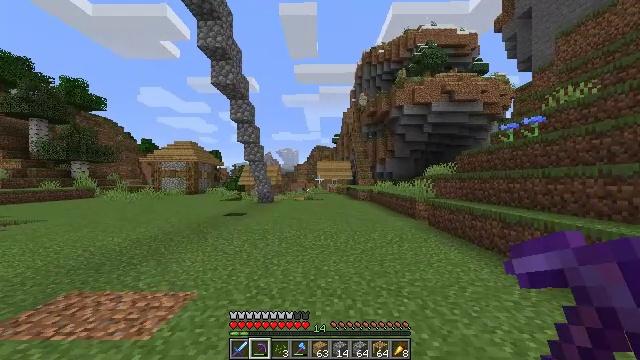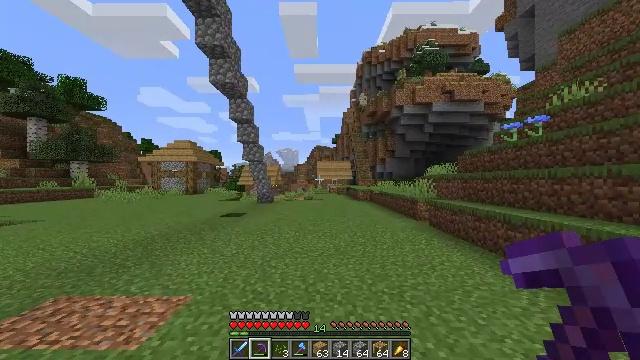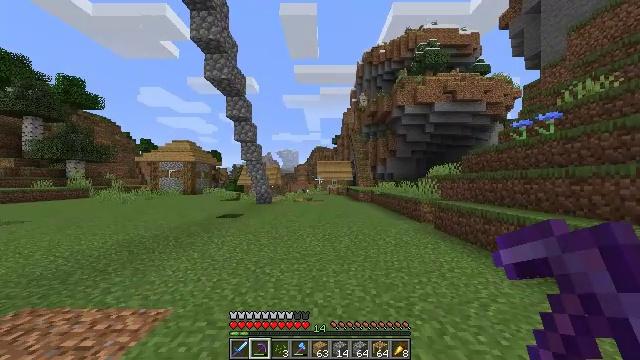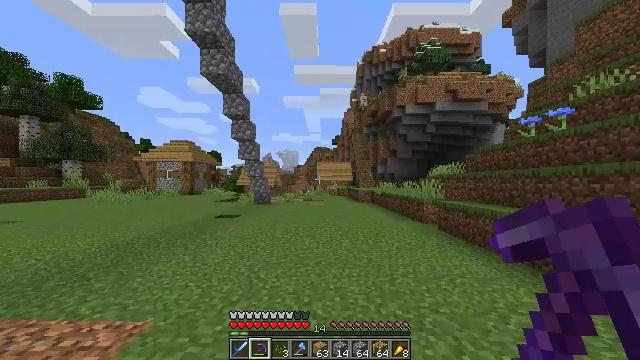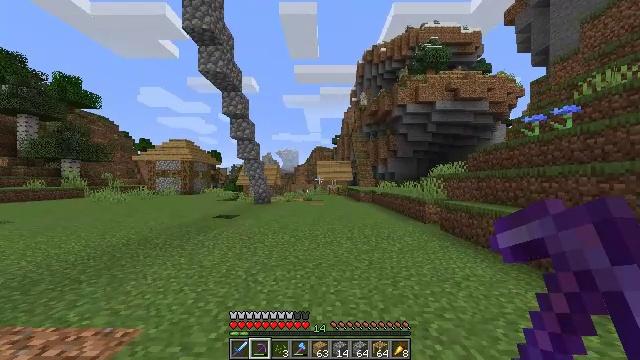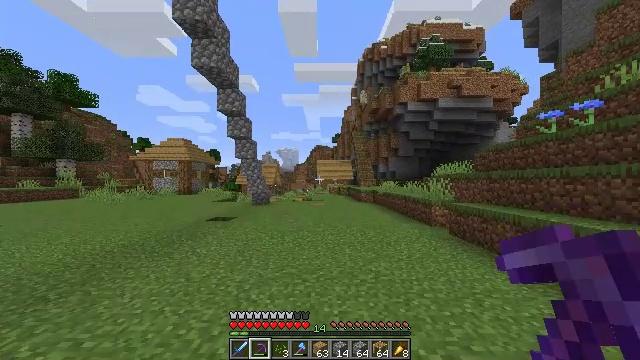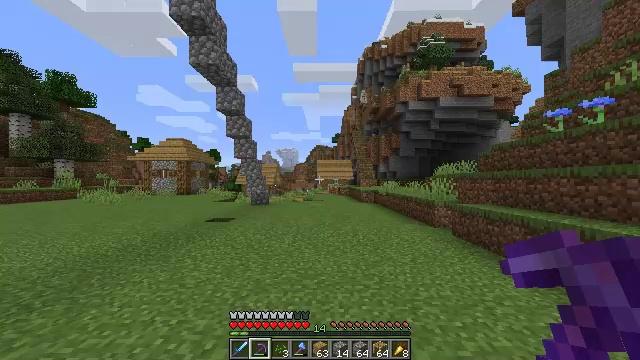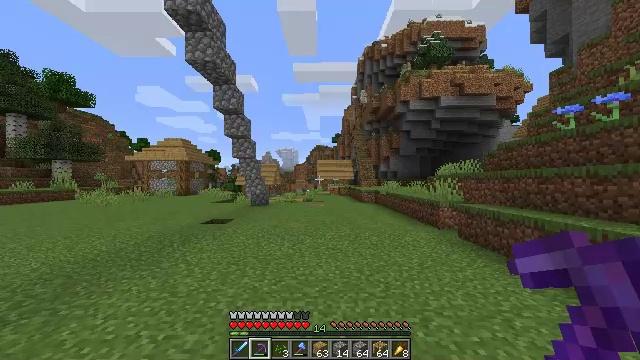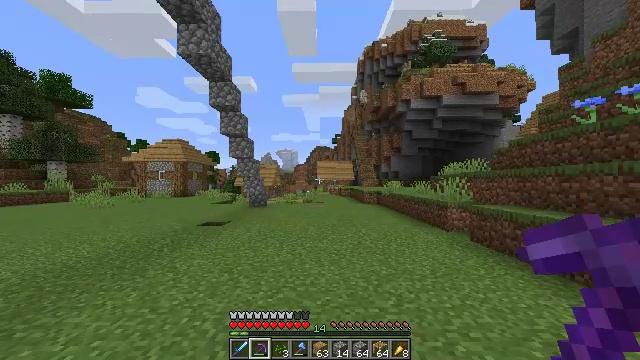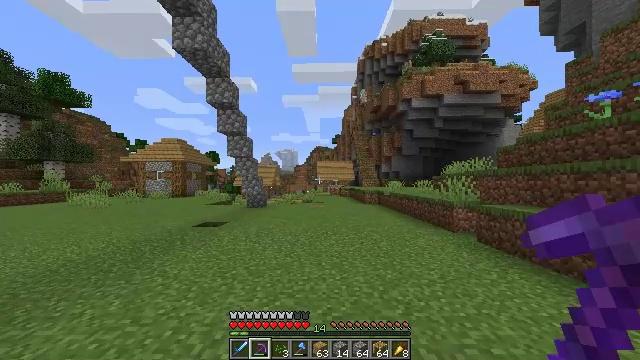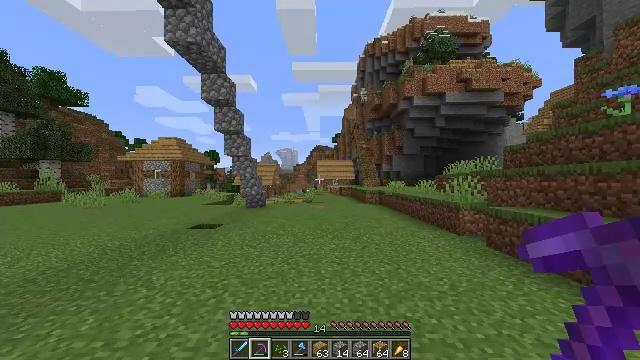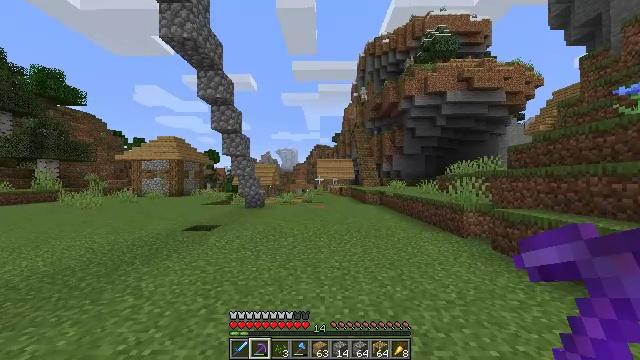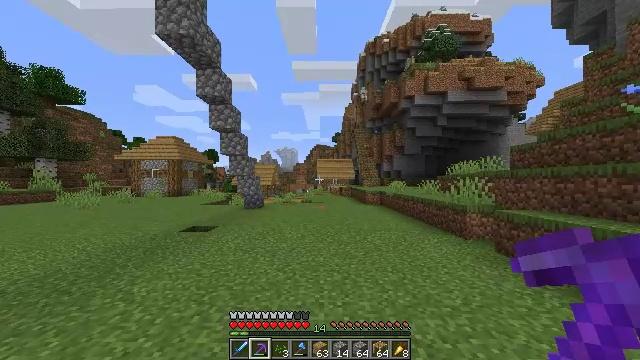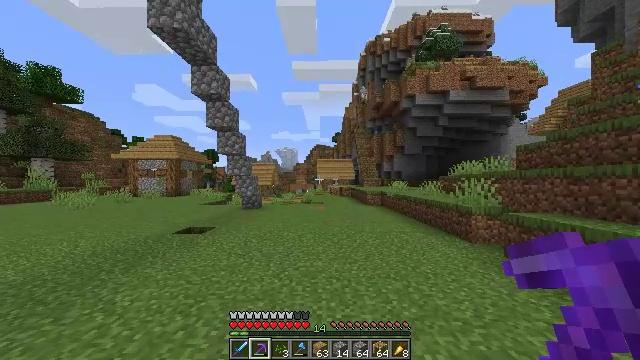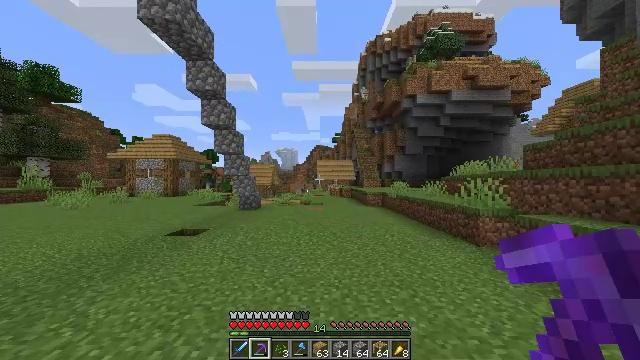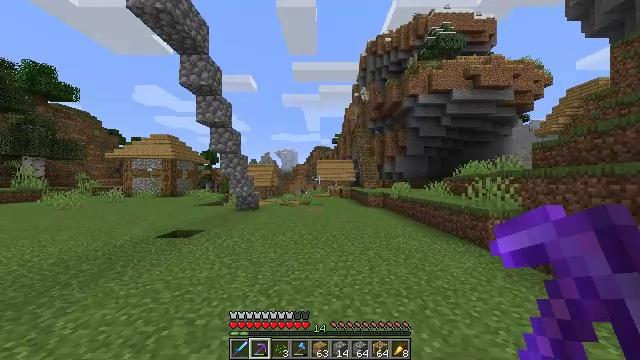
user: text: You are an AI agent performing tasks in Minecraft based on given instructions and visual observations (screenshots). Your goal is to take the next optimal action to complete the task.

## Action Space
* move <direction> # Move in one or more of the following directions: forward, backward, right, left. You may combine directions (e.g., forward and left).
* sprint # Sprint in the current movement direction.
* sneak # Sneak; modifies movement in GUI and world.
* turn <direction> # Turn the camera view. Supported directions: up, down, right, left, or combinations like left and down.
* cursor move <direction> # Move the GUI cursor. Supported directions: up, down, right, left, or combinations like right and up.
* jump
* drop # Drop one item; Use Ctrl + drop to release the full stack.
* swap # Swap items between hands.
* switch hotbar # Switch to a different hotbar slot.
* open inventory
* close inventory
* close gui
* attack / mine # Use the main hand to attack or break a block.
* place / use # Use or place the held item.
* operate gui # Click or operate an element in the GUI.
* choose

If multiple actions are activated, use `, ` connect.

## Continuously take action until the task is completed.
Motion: motion action
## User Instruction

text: Mine tall grass from the ground.
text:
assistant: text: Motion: move forward, sprint
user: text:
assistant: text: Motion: move forward
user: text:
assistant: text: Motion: move forward
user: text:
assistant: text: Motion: move forward
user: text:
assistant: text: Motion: move forward, sprint
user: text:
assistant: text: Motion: move forward, sprint
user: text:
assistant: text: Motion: move forward, sprint
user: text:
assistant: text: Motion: move forward, sprint
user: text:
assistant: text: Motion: move forward, sprint
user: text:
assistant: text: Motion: move forward
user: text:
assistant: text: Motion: move forward
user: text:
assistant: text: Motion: move forward
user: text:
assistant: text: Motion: move forward
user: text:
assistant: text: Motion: move forward
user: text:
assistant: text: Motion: move forward
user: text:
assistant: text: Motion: move forward, sprint
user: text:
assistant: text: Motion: move forward, sprint
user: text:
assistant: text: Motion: move forward, sprint
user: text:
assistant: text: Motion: move forward, sprint
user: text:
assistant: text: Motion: move forward, sprint
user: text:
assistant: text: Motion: move forward, sprint
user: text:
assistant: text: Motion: move forward
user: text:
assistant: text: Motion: move forward
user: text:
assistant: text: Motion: move forward
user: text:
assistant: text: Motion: move forward
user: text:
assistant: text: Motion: move forward
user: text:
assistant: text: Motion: move forward
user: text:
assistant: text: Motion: move forward, sprint
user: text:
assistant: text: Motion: move forward, sprint, turn down
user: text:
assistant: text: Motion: move forward, sprint